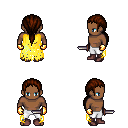
a pixel art fantasy rpg character, male body template, human, dark skin, yellow tattered cape, white pants, brown ponytail hairstyle, gold gloves, maroon shoes, dagger, four views (front, back, left, right), 2x2 character sprite sheet, small pixel art, hard edges, no anti-aliasing